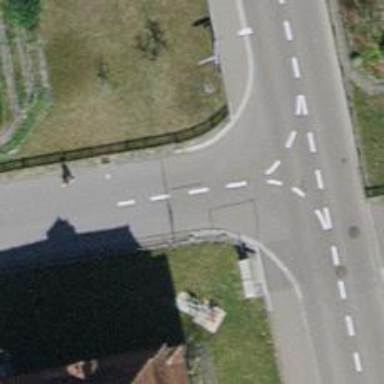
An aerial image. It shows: Bollard.